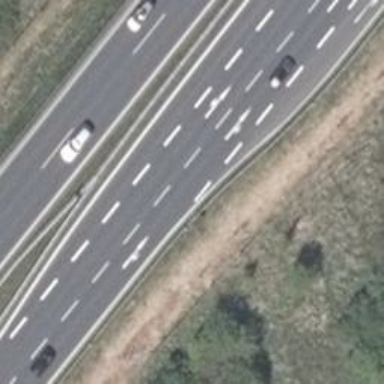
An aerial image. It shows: Trunk motorroad.